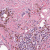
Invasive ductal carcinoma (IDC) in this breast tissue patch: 0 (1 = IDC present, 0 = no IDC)